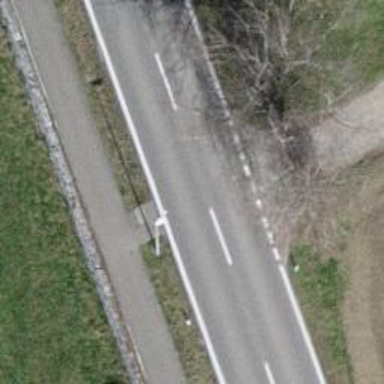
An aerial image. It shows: Cycleway.